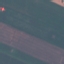
Land use / land cover: AnnualCrop